Question: In my web application(visual studio 2010), check-box is not showing it's text on the same line.
please help me. I am attaching a sample image with this.!

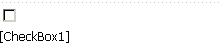
Answer: Try this way
html
'''
<asp:CheckBox ID="chkNotify" Text="Name"
runat="server"
CssClass="checkboxlist_nowrap"
RepeatLayout="Table"
/>
'''
and css style
'''
.checkboxlist_nowrap label
{
display:inline;
}
'''